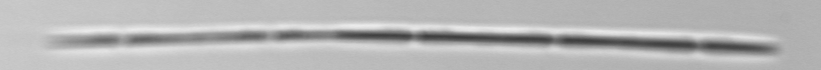
Label: Pseudo-nitzschia